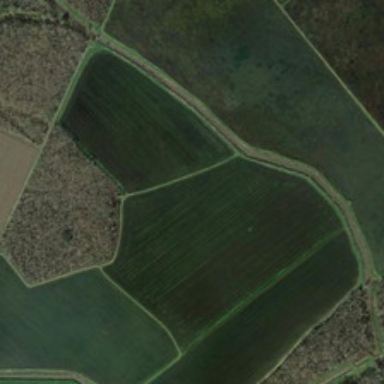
Several pieces of farmlands are together .